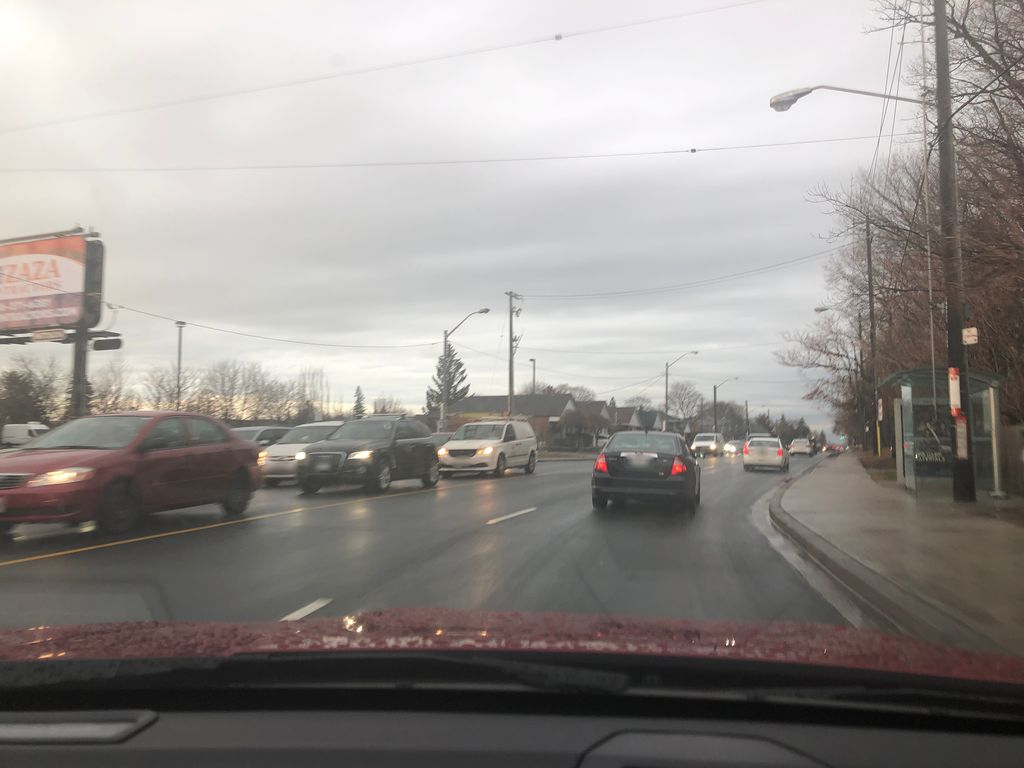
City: toronto